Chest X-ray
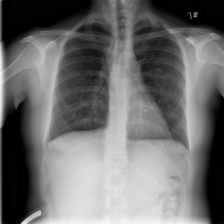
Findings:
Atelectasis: negative
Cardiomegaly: negative
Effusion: negative
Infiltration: negative
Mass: negative
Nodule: negative
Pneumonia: negative
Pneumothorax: negative
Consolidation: negative
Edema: negative
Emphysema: negative
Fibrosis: negative
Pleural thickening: negative
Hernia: negative